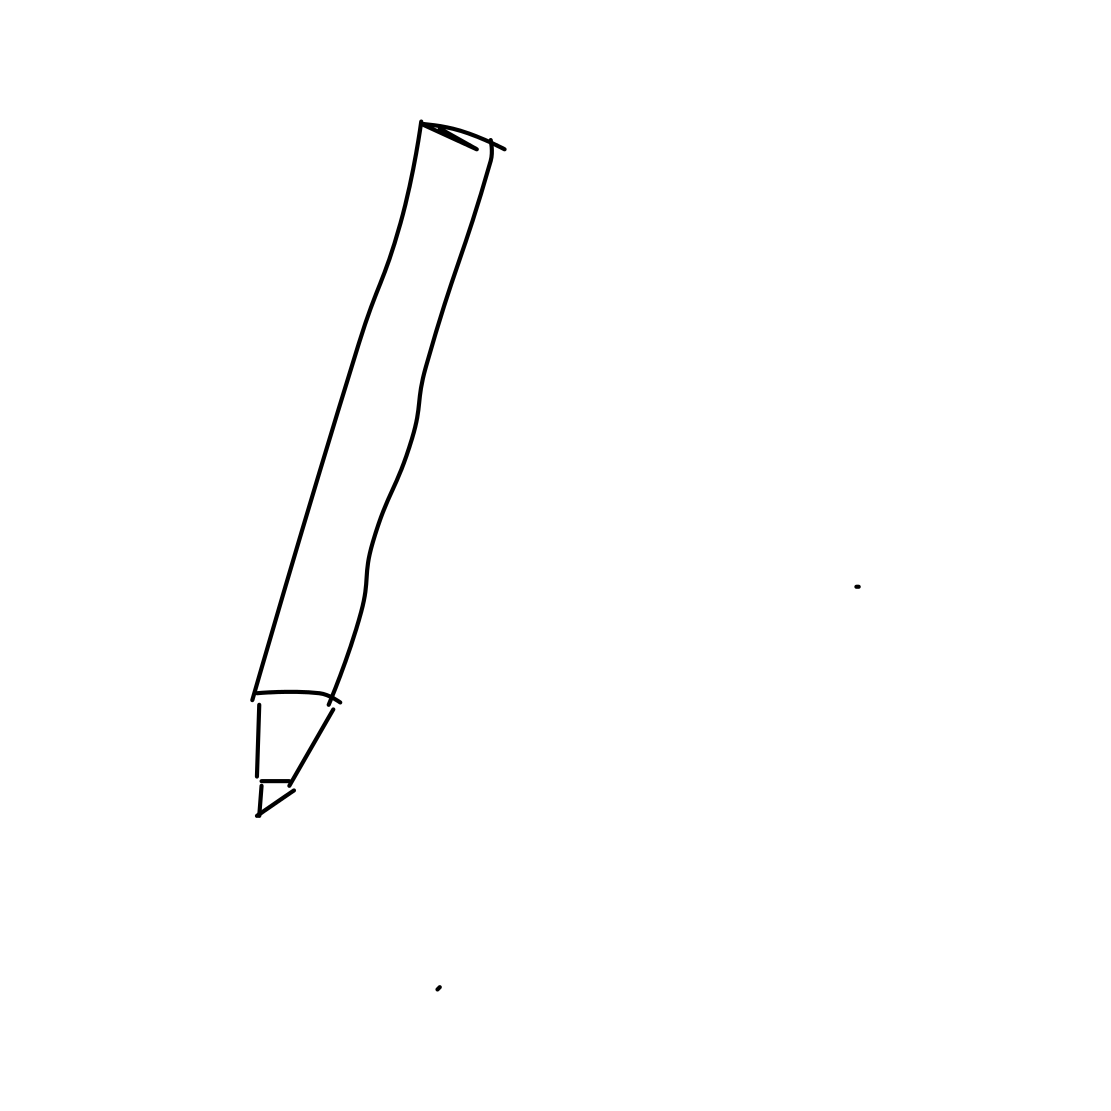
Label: pen